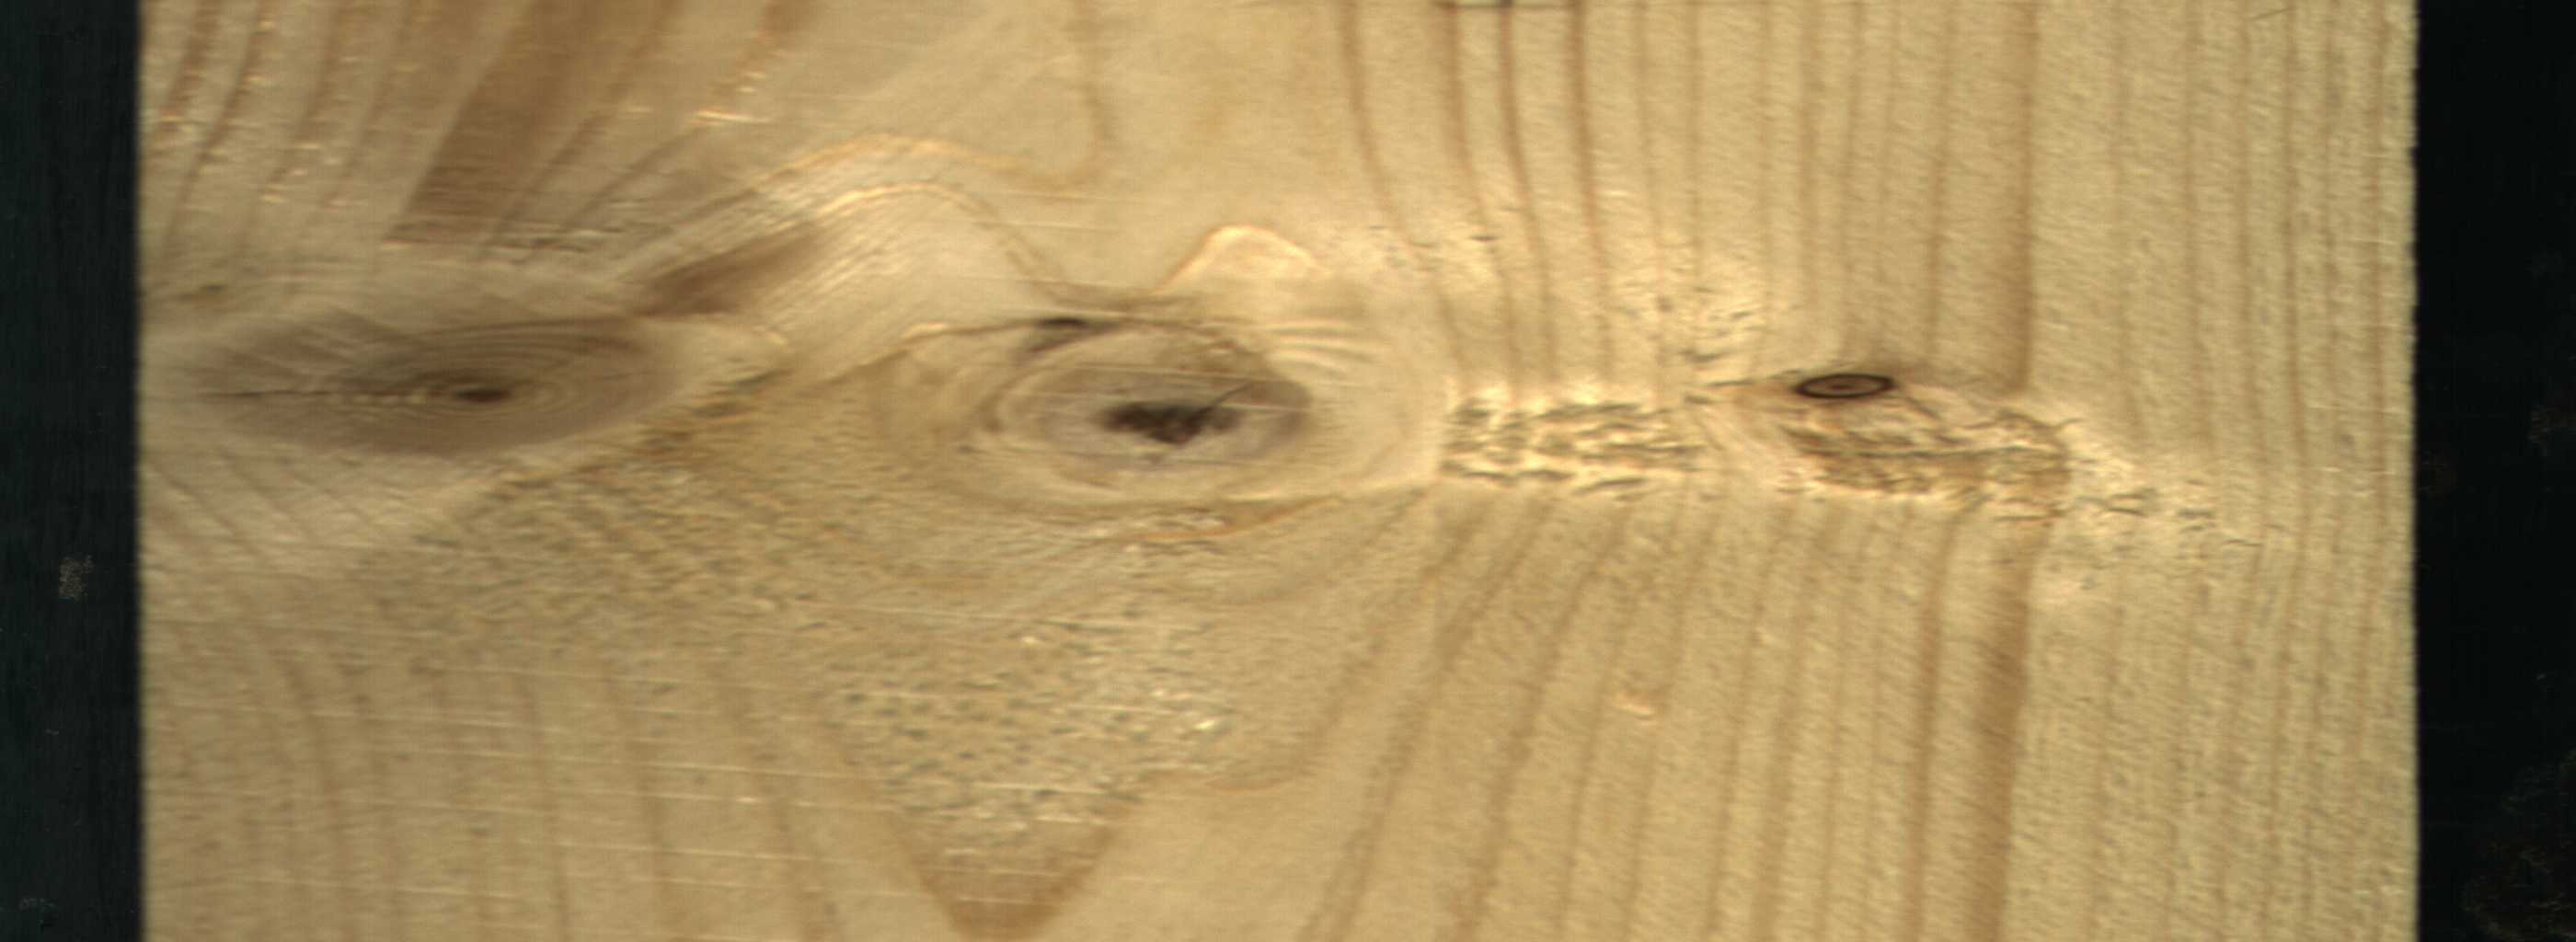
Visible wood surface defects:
knot_with_crack
Dead_Knot
Live_Knot